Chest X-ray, PA view. Patient: 53 years old, sex M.
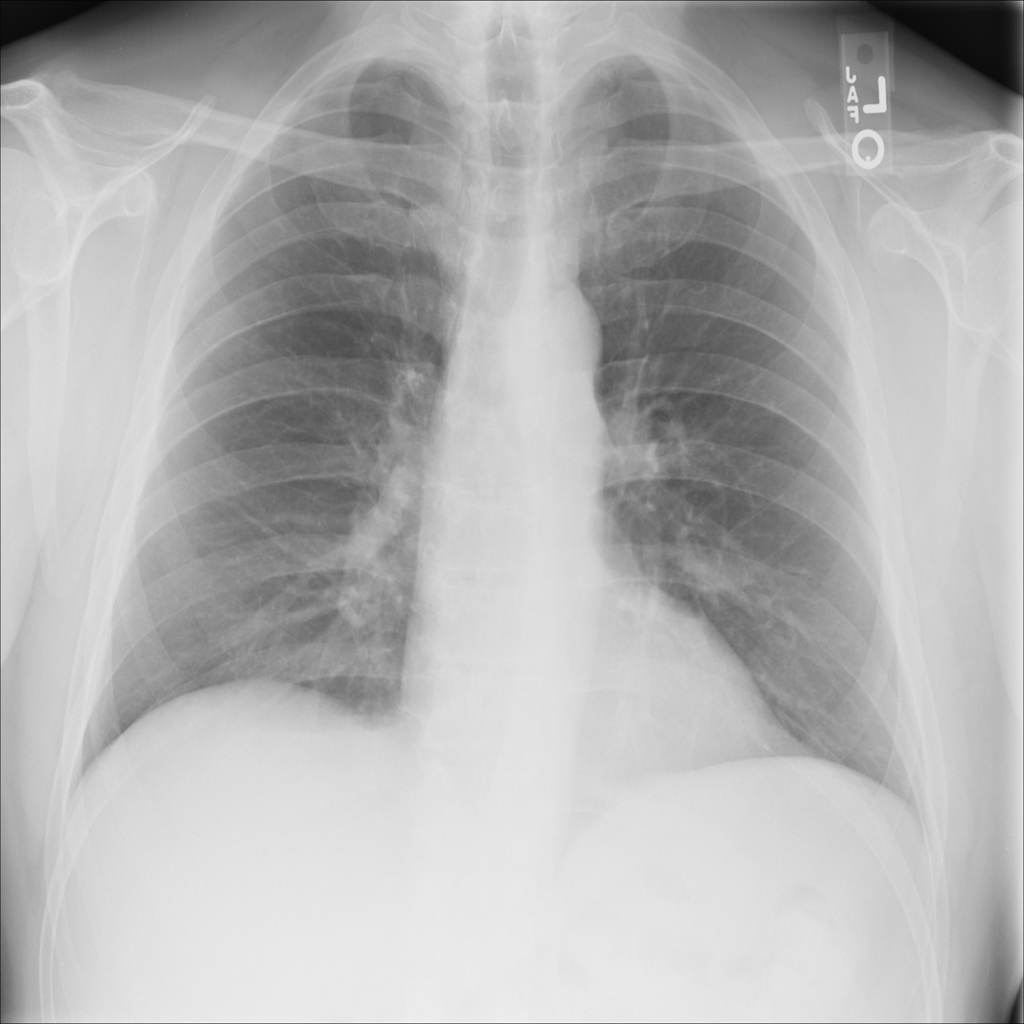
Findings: No Finding